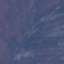
Land use / land cover class: HerbaceousVegetation